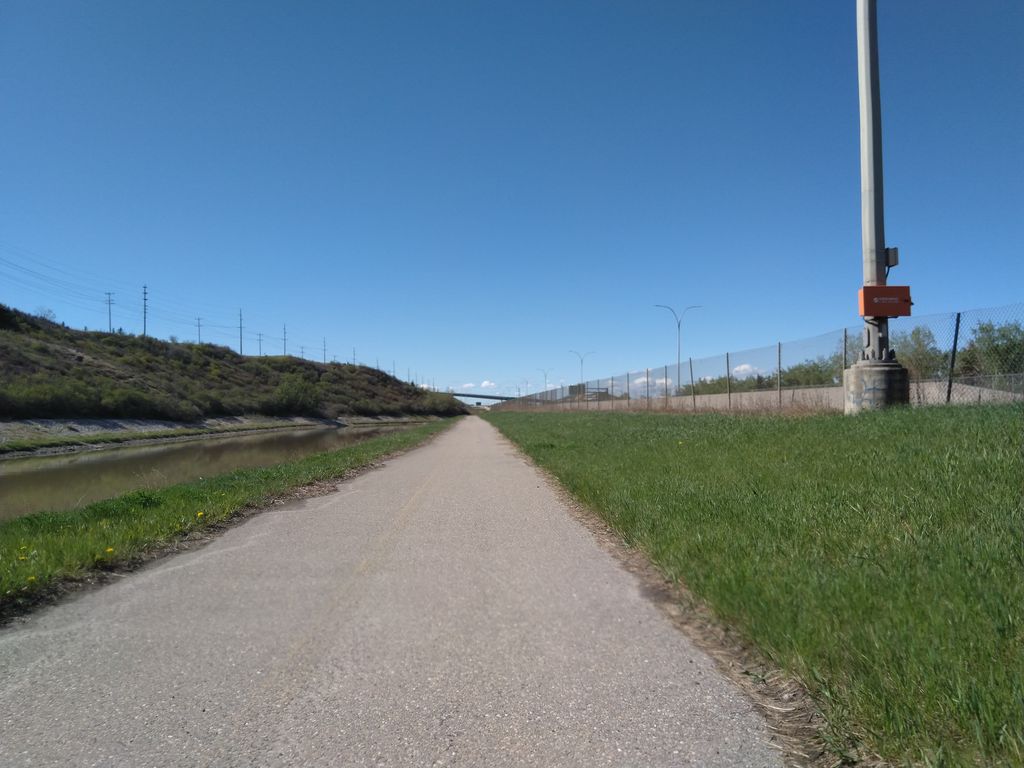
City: calgary